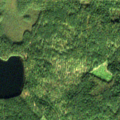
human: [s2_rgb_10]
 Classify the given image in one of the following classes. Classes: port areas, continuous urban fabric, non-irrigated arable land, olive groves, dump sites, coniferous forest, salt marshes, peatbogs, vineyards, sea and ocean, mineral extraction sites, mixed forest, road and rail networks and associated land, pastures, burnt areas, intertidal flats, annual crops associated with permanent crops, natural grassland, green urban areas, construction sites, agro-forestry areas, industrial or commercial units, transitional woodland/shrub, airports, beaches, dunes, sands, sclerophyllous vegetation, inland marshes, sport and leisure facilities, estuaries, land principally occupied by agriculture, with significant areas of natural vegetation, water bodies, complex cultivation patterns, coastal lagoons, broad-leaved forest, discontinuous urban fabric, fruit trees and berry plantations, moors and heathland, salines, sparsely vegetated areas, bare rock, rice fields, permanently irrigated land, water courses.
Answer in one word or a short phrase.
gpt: coniferous forest, mixed forest, transitional woodland/shrub, peatbogs, water bodies